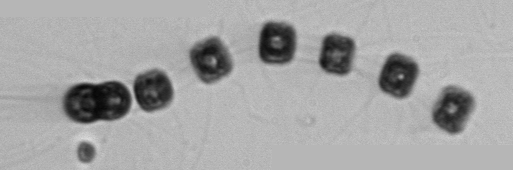
Label: Thalassiosira